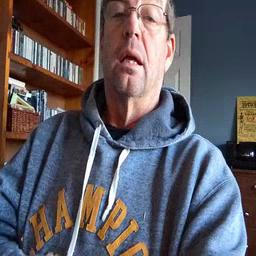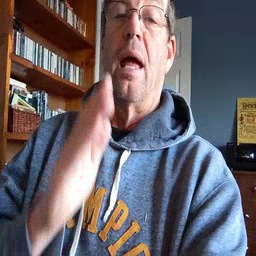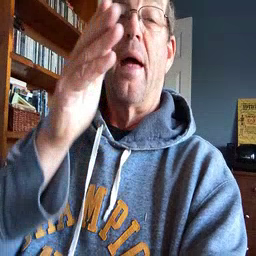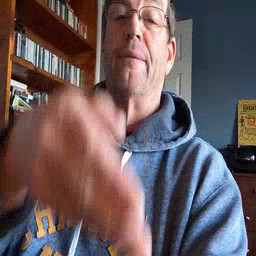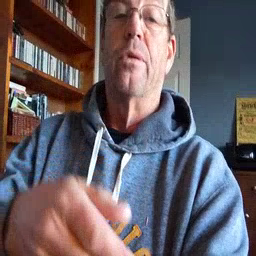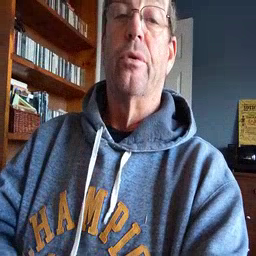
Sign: after